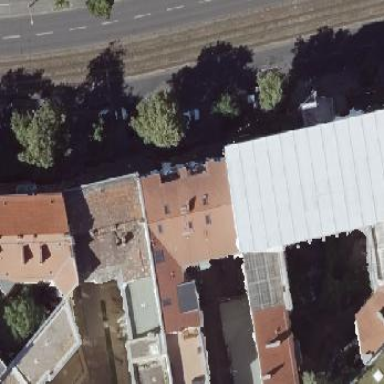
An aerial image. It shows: Apartment building with roof made of roof tiles.